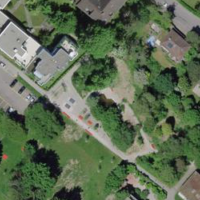
EUNIS habitat code: 53
Species observed at this site:
Certhia brachydactyla
Lonicera acuminata
Halictus scabiosae
Erithacus rubecula